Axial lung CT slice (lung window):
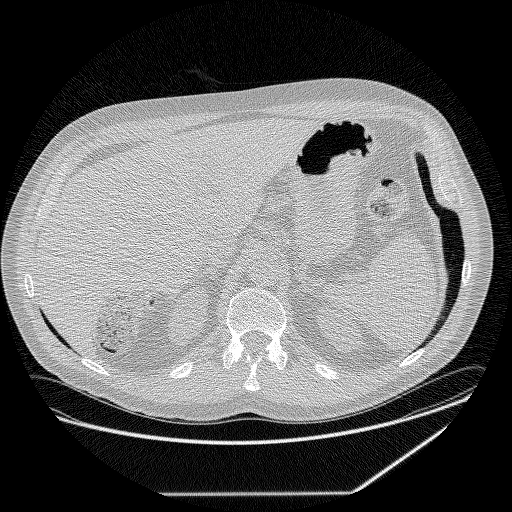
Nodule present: no